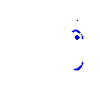
Particle: electron